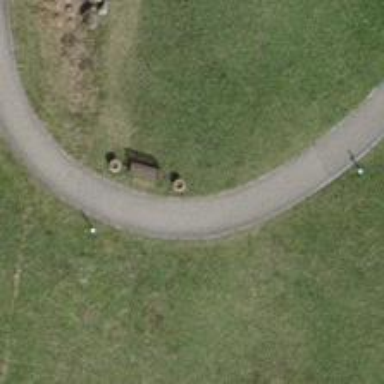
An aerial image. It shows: Bench.